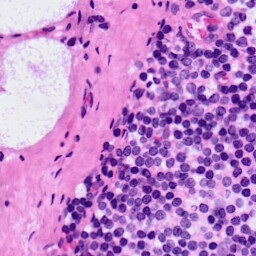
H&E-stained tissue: LymphNode